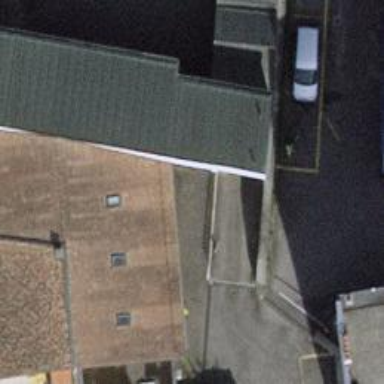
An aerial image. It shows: Parking area.